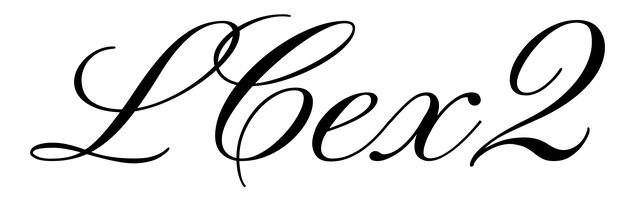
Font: PinyonScript-Regular